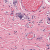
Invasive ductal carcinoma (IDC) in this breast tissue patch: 0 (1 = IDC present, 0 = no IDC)